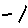
Label: line